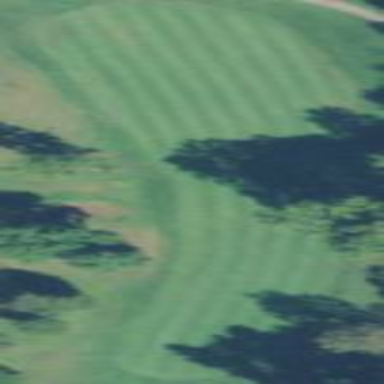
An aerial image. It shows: Grassy area designated as golf fairway.